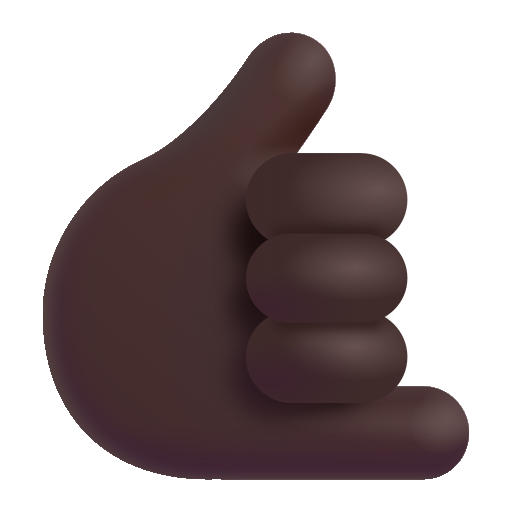
call me hand color dark